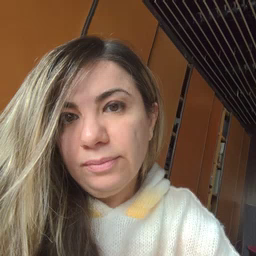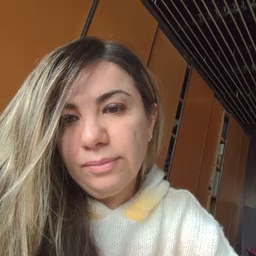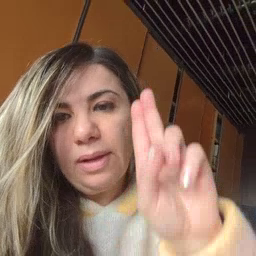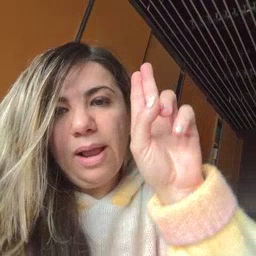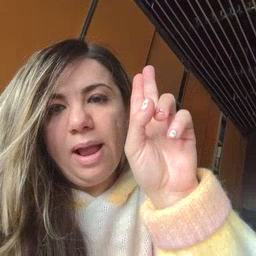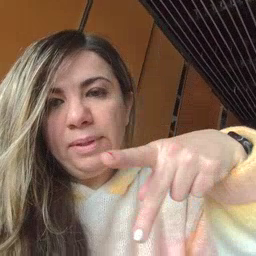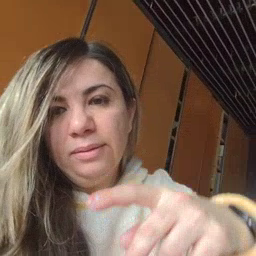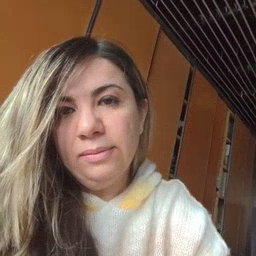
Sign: up